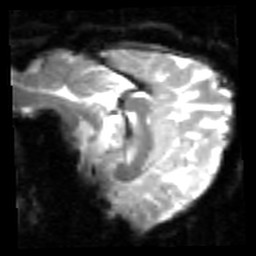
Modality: inplaneT2
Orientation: sagittal
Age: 21
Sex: male